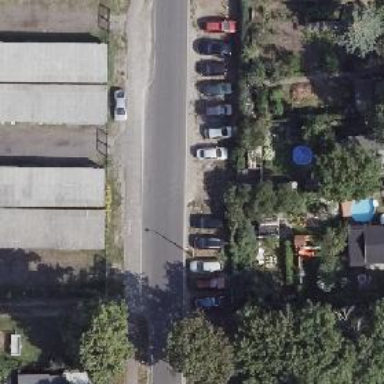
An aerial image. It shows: Residential road with asphalt surface. There is sidewalk on the left side and parking areas on the right with ground surface.